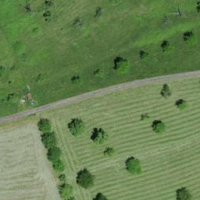
EUNIS habitat code: 25
Species observed at this site:
Corvus corone
Sylvia borin
Sylvia atricapilla
Poecile palustris
Larus michahellis
Erithacus rubecula
Dryocopus martius
Phoenicurus ochruros
Phoenicurus phoenicurus
Corvus corax
Periparus ater
Cyanistes caeruleus
Sturnus vulgaris
Troglodytes troglodytes
Chloris chloris
Corvus frugilegus
Passer domesticus
Passer montanus
Turdus merula
Saxicola rubetra
Hirundo rustica
Milvus migrans
Milvus milvus
Phylloscopus trochilus
Motacilla alba
Delichon urbicum
Certhia brachydactyla
Turdus philomelos
Falco subbuteo
Emberiza citrinella
Dendrocopos major
Turdus viscivorus
Buteo buteo
Muscicapa striata
Chroicocephalus ridibundus
Phylloscopus collybita
Luscinia megarhynchos
Gallinula chloropus
Alauda arvensis
Dendrocoptes medius
Pica pica
Sitta europaea
Garrulus glandarius
Columba livia
Saxicola rubicola
Falco tinnunculus
Picus viridis
Ficedula hypoleuca
Motacilla cinerea
Anas platyrhynchos
Streptopelia decaocto
Fringilla coelebs
Lanius collurio
Coloeus monedula
Carduelis carduelis
Columba palumbus
Phalacrocorax carbo
Parus major
Columba oenas
Ciconia ciconia
Accipiter nisus